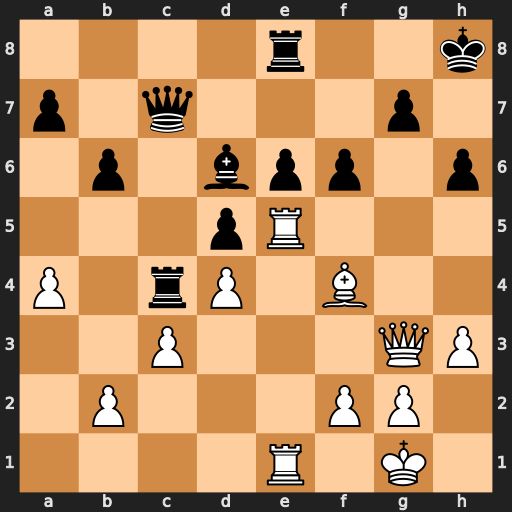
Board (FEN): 4r2k/p1q3p1/1p1bpp1p/3pR3/P1rP1B2/2P3QP/1P3PP1/4R1K1
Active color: w
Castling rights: -
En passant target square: -
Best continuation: Rxe6 Rxe6 Rxe6 Bxf4 Qg6